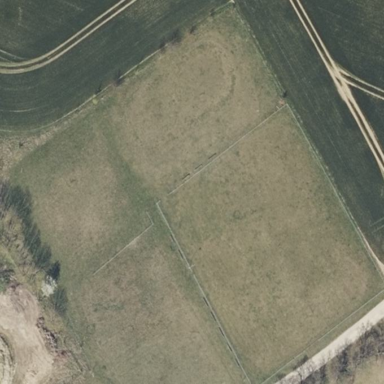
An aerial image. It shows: Equestrian pitch for leisure land activities.